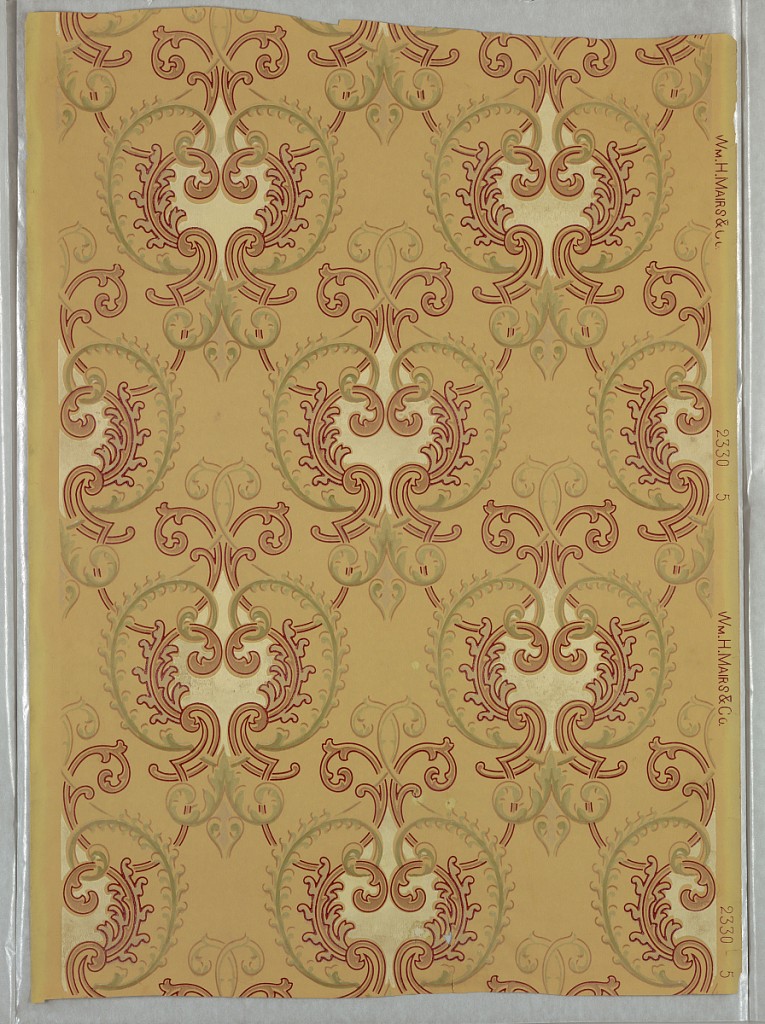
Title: Sidewall
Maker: William H. Mairs and Company, Brooklyn, New York
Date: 1895–1903
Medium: Machine-printed
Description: Repeating motif of scrolling medallion, printed in green and pink mica, burgundy and green on a tan ground. Printed in selvedge: "2330 5".